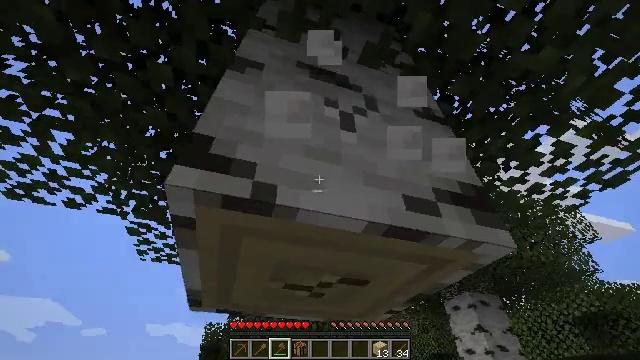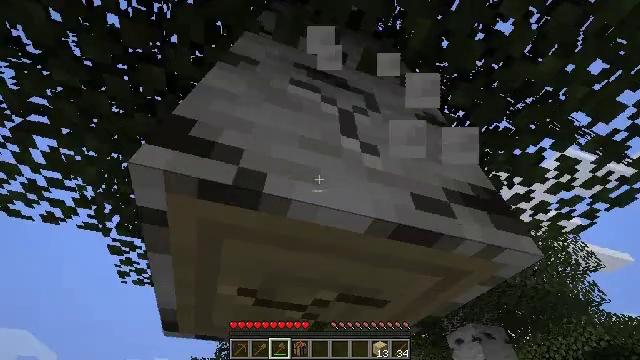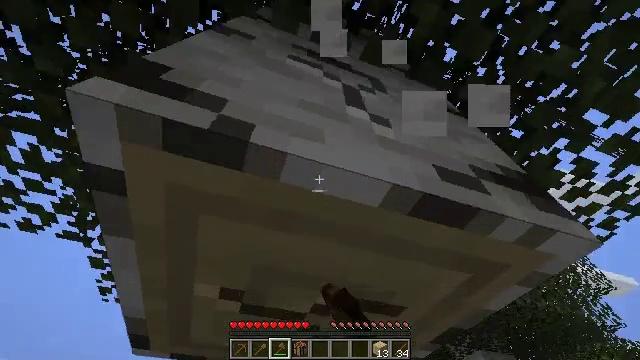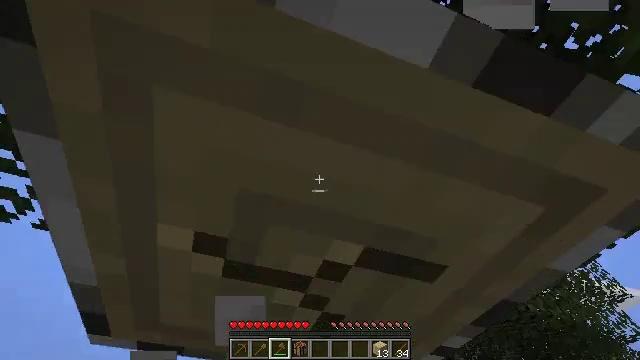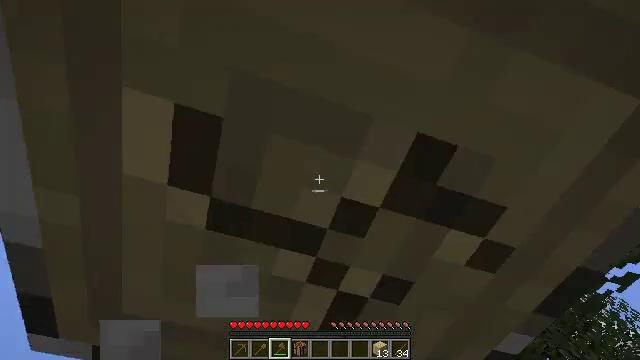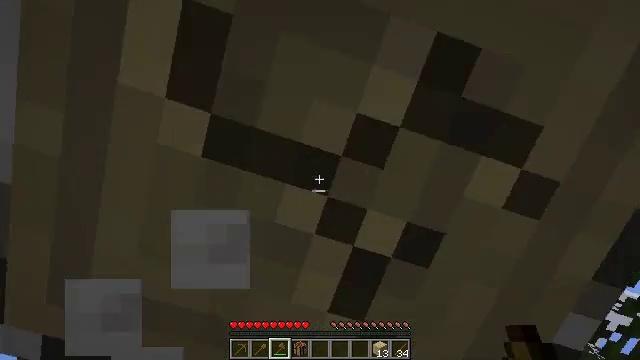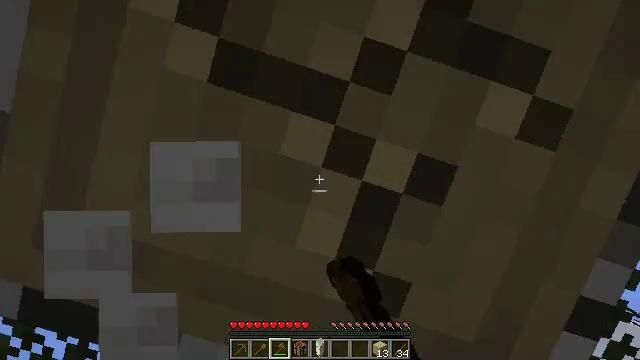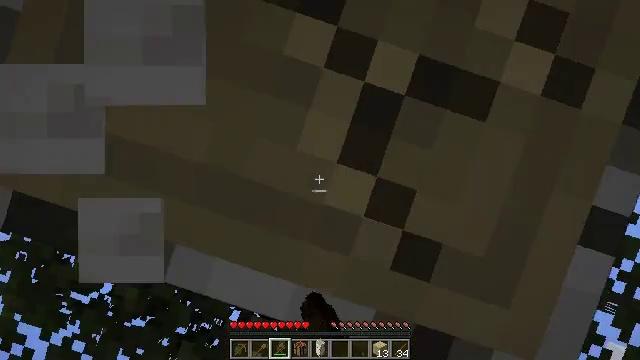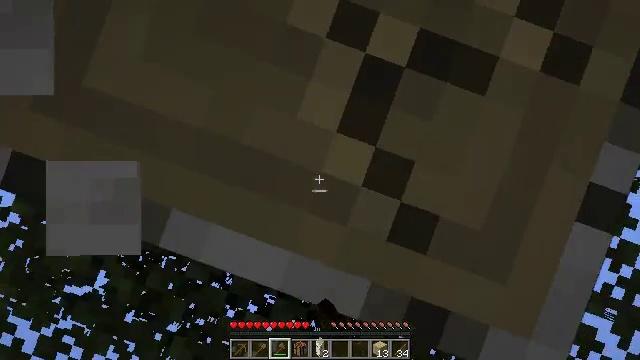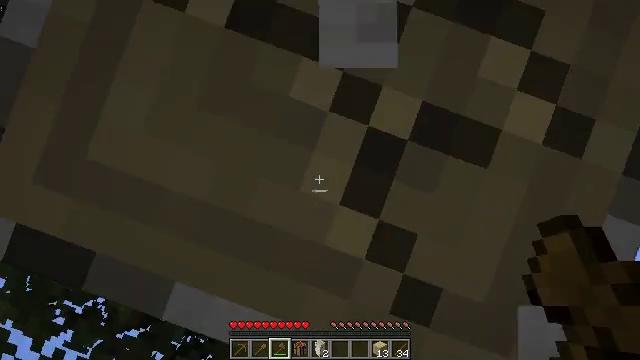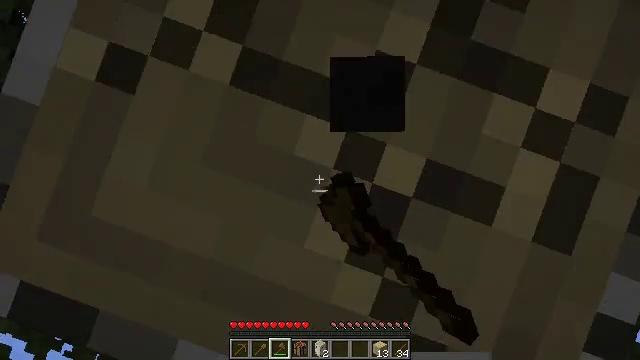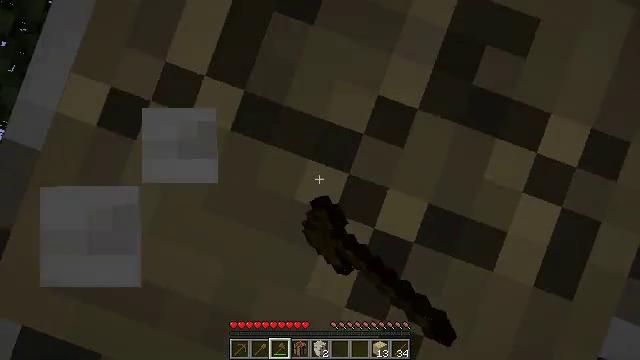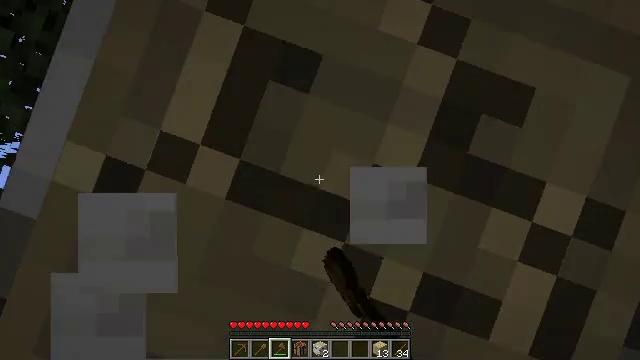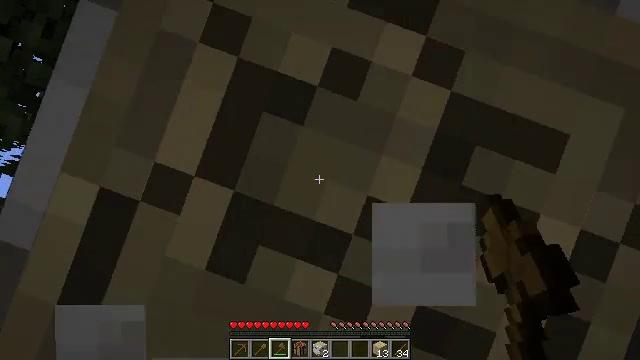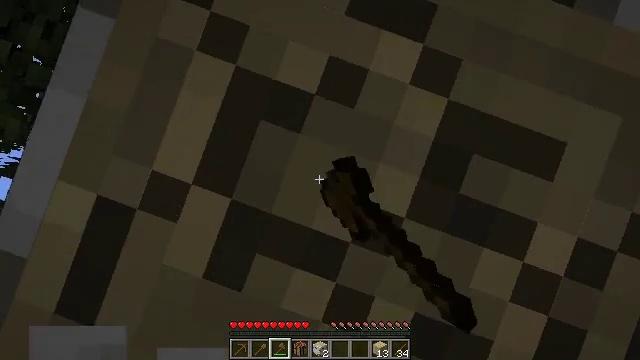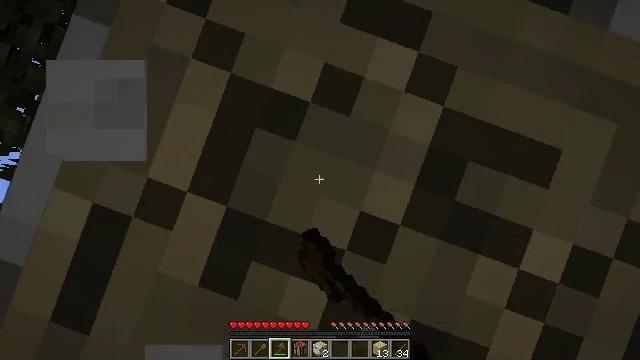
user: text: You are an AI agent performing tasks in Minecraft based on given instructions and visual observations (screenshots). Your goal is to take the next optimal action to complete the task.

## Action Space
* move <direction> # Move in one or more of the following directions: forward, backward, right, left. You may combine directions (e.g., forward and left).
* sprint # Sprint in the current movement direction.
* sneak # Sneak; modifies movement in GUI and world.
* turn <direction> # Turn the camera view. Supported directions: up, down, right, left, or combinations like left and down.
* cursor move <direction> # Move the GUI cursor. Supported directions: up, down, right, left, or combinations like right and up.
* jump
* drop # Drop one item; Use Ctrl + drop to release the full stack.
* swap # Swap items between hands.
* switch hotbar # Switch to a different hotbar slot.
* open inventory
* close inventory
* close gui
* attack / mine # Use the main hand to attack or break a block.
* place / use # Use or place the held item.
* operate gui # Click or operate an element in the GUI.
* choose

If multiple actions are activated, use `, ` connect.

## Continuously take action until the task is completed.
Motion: motion action
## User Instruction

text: Chop down the birch log.
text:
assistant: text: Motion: move forward, turn right and up, attack / mine
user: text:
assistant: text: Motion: move forward, turn up, attack / mine
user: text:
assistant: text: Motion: move forward, turn up, attack / mine
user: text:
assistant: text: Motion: move forward, turn up, attack / mine
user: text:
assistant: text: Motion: move forward, turn up, attack / mine
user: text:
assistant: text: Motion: move forward, turn up, attack / mine
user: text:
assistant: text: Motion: turn up, attack / mine
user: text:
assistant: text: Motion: move back, turn right and up, attack / mine
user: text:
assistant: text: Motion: move back, attack / mine
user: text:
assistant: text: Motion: move back, attack / mine
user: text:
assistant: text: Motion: attack / mine
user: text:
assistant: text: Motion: attack / mine
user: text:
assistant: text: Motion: attack / mine
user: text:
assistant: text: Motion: attack / mine
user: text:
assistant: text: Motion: attack / mine
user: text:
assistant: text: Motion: attack / mine
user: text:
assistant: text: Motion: attack / mine
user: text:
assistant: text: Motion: attack / mine
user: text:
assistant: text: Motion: attack / mine
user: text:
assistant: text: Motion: attack / mine
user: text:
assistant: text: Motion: attack / mine
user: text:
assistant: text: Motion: attack / mine
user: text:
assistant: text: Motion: attack / mine
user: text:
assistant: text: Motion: attack / mine
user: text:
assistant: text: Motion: attack / mine
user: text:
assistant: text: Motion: attack / mine
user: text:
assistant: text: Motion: attack / mine
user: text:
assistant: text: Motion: attack / mine
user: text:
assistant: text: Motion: attack / mine
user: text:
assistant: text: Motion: attack / mine